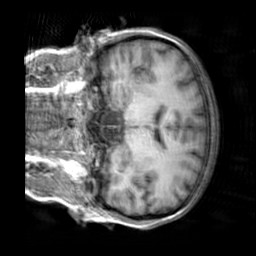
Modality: T1w
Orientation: coronal
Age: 20
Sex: female
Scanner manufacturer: siemens
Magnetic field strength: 3 T
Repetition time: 2.3 s
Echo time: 0.00303 s